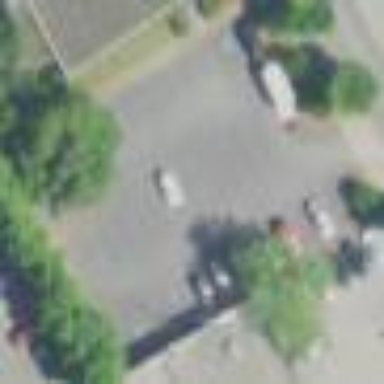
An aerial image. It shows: Parking area with surface.